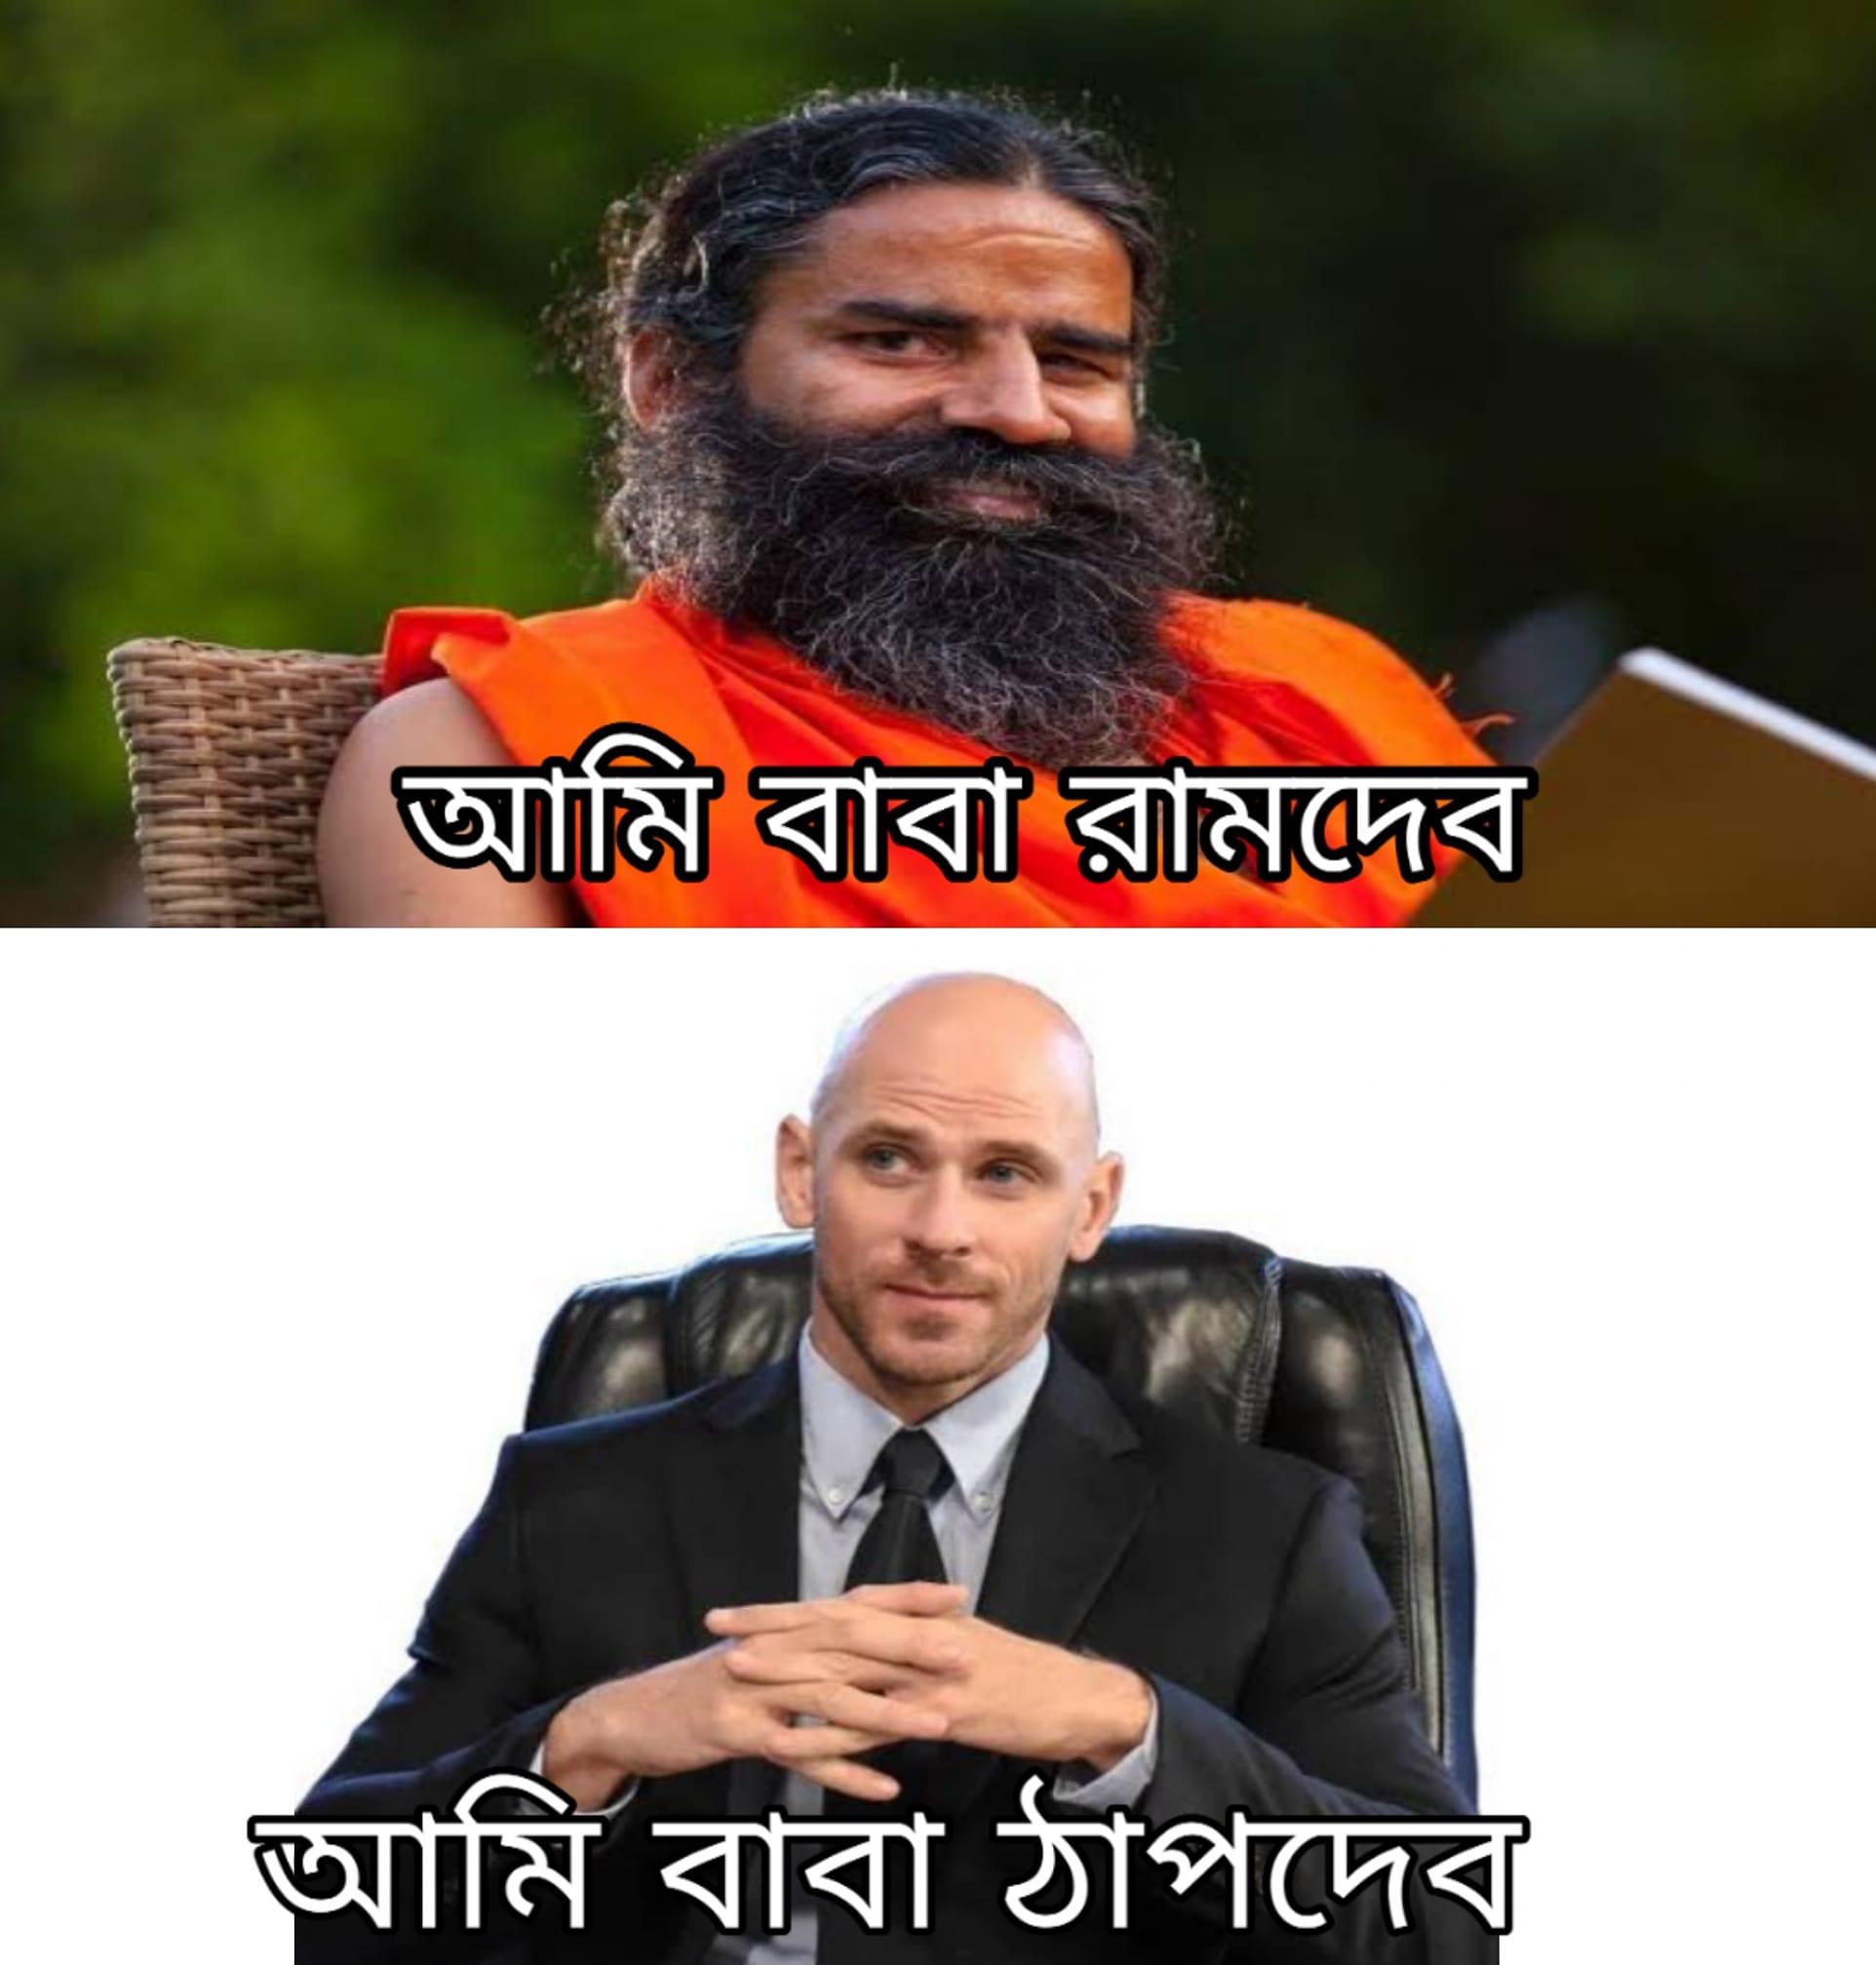
Caption: আমি বাবা রামদেব     আমি বাবা ঠাপদেব
Label: hate